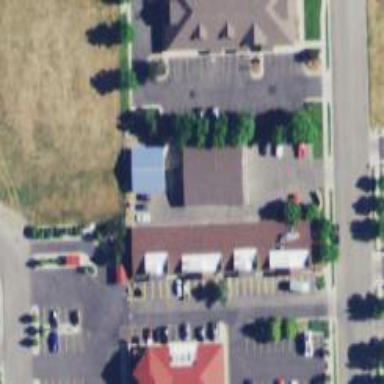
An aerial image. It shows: Veterinary facility.